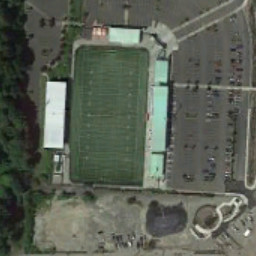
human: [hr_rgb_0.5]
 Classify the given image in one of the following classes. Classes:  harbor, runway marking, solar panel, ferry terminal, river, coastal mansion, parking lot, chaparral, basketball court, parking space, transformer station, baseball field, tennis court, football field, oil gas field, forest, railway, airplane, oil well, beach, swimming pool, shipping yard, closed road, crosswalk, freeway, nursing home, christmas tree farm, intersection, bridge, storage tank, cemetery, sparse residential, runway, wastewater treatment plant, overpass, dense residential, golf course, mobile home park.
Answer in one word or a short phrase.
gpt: football field